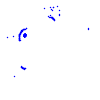
Particle: proton